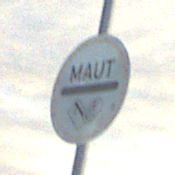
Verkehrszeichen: MautflichtigeStrecke
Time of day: SunriseSunset
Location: Outdoor (RoadRail)
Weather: PartlyCloudy
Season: NotSpecified
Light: Natural